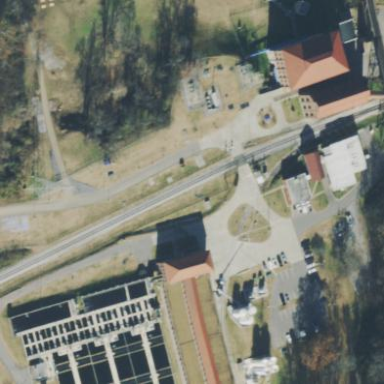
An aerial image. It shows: Water works facility.